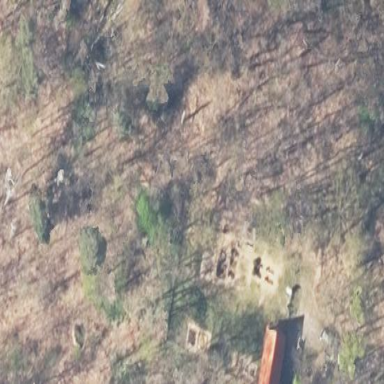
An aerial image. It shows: Cemetery.